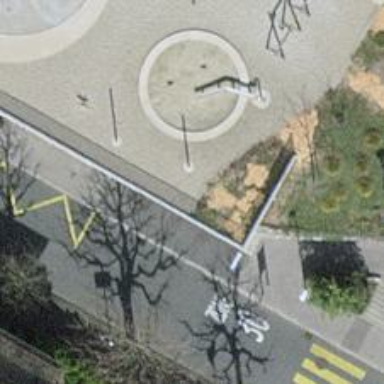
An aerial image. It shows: Charging station.